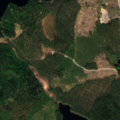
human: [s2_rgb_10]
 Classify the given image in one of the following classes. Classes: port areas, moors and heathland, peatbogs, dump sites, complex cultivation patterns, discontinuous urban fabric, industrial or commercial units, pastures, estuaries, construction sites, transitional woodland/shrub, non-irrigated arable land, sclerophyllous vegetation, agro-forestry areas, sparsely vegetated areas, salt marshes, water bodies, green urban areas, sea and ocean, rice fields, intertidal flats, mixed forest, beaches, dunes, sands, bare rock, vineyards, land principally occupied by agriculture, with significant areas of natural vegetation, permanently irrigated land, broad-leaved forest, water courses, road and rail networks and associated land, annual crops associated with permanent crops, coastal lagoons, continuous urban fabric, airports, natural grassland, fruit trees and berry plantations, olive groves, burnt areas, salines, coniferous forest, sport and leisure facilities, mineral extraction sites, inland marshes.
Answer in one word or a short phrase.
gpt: coniferous forest, mixed forest, transitional woodland/shrub, water bodies